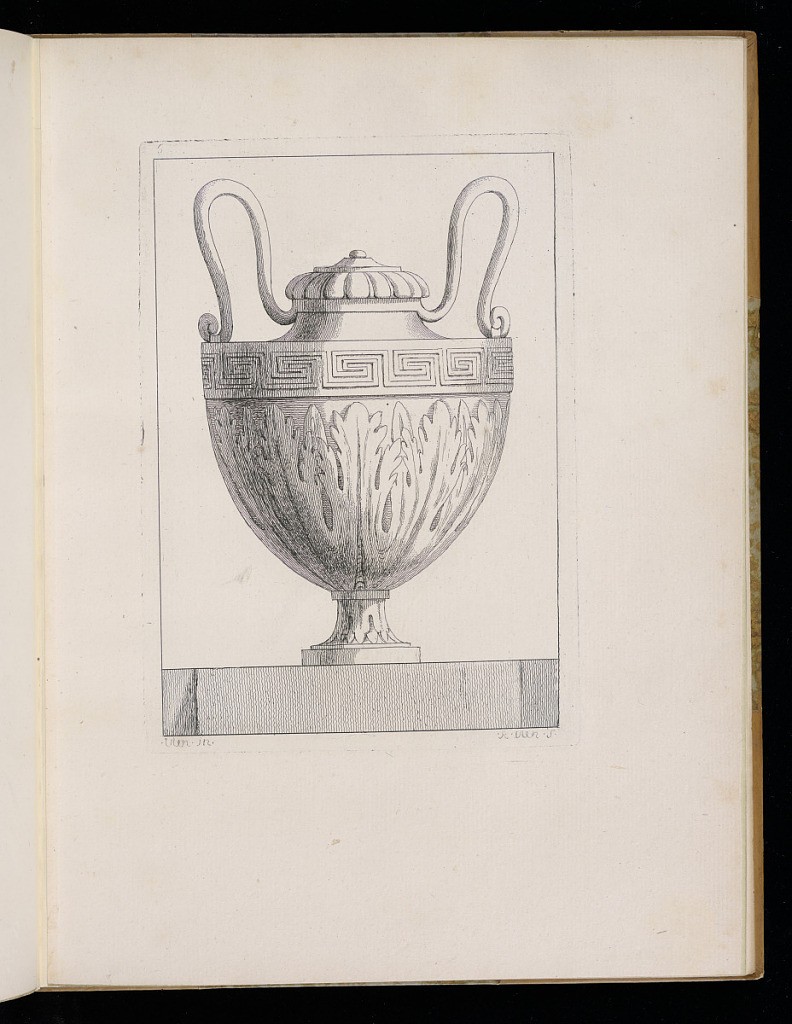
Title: Ornamental Vase Design
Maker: Joseph Marie Vien, French, 1716–1809
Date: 1760
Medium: Etching on laid paper
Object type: Print
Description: Lidded vase with two tall, upward looped handles. The vase is decorated with gadrooning on its lid, a meander around the shoulder, and an acanthus leaf pattern over the body. The foot is tapered and extends the acanthus leaf pattern. The vase is elevated on a platform that extends to the edge of the image. The plate is signed and numbered.